Field crop: tomato
Growth stage: 1
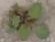
Species: solanum